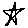
Label: star